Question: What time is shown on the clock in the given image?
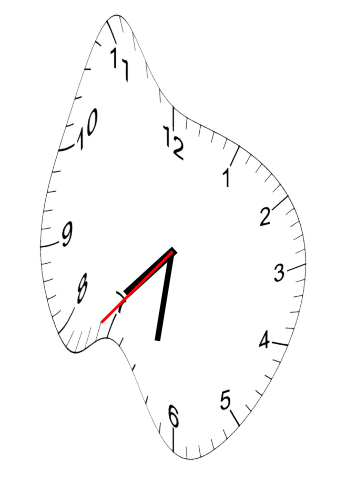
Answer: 07:31:37